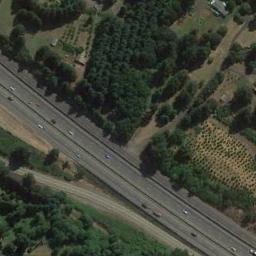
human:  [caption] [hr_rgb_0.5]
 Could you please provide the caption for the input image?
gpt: There are few cars on the motorway .

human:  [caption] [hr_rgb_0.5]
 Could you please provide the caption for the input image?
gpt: A straight freeway and a small road go through the forest with some sparse trees .

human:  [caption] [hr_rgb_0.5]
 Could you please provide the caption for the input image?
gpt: There are large green forests around the freeway and there are many cars on the freeway .

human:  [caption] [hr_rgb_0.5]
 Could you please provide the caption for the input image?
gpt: The freeway goes through the forest with some cars .

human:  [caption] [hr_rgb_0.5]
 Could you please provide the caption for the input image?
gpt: There are some green trees and some brown bare land beside the freeway .